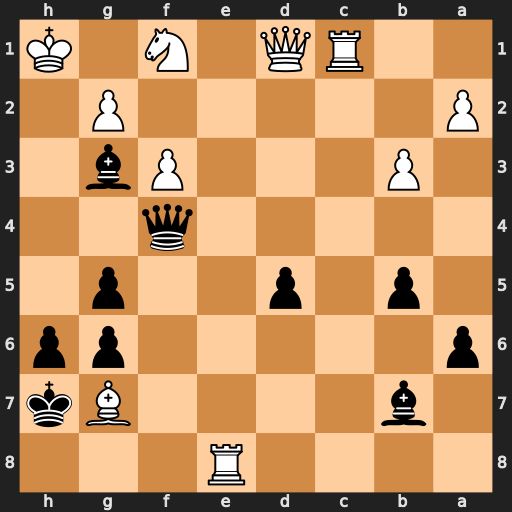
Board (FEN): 4R3/1b4Bk/p5pp/1p1p2p1/5q2/1P3Pb1/P5P1/2RQ1N1K
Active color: b
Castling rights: -
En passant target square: -
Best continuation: Qh4+ Nh2 Qxh2#